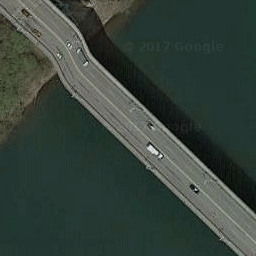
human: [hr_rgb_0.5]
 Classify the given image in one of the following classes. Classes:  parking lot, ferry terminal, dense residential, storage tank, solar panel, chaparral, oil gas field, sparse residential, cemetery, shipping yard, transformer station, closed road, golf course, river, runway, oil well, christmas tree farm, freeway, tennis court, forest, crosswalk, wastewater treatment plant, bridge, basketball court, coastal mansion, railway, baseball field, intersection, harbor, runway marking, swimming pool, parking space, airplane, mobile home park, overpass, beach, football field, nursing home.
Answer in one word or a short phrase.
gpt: bridge